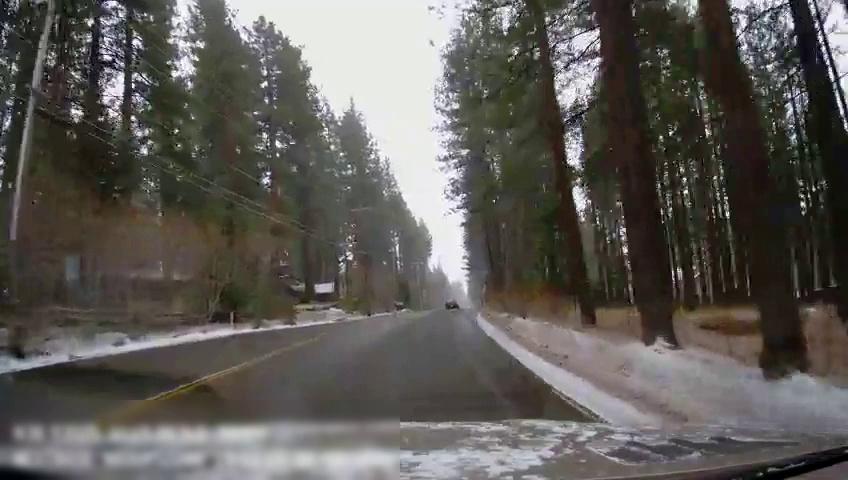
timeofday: Day
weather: Snowy
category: Drivable Space
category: Vehicles | SUV
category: Lanes | Current Lane
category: Lanes | Current Lane